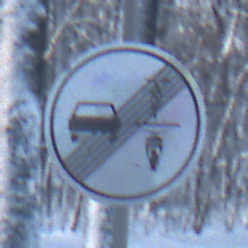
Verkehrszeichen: EndeVerbotUeberholenEinspurigeFahrzeuge
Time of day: MorningAfternoon
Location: Outdoor (Nature)
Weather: Clear
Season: Winter
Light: Natural